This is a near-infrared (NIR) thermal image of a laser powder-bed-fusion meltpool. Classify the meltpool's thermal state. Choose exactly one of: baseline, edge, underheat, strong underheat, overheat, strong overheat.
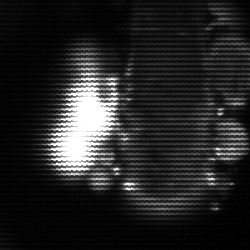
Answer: strong underheat